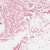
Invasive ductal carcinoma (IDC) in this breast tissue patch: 0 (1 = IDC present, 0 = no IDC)